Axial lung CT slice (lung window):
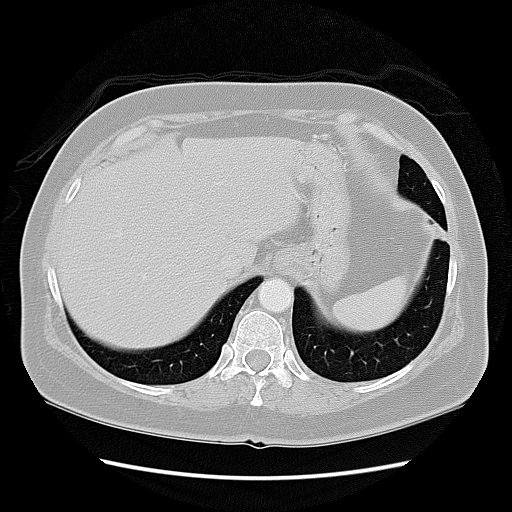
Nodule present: yes
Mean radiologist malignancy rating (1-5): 4.25